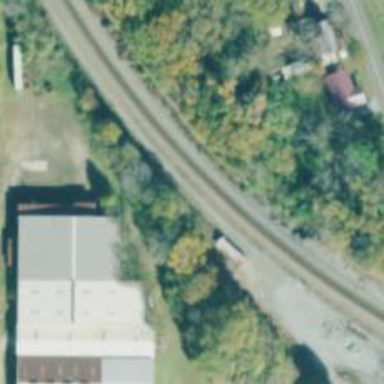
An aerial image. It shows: Storage track in railway yard.